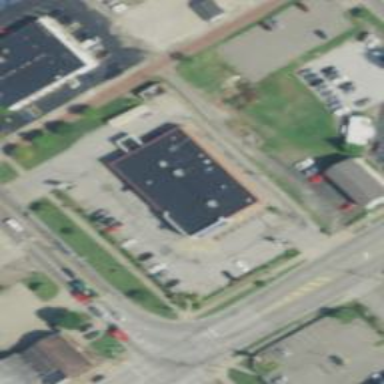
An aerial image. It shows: Retail building.